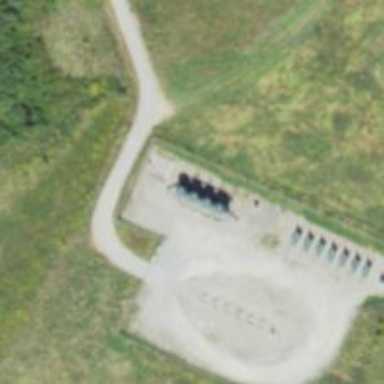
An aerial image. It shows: Storage tank with man-made structure.